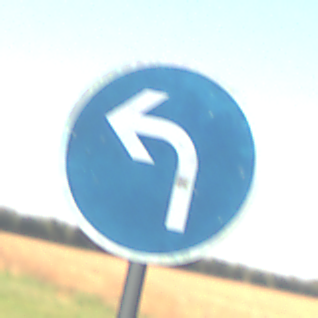
Verkehrszeichen: VorgeschriebeneFahrtrichtungLinks
Umgebung: Outdoor, Nature
Tageszeit: SunriseSunset
Wetter: Clear
Licht: Natural
Jahreszeit: NotSpecified
Kontrast: HighContrast